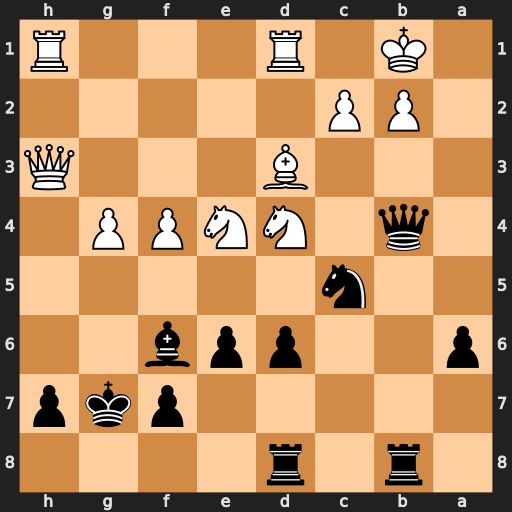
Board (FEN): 1r1r4/5pkp/p2ppb2/2n5/1q1NNPP1/3B3Q/1PP5/1K1R3R
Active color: b
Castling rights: -
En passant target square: -
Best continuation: Qxb2#